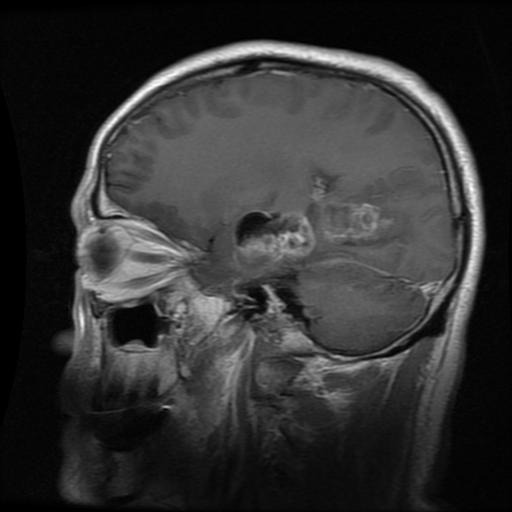
Label: glioma